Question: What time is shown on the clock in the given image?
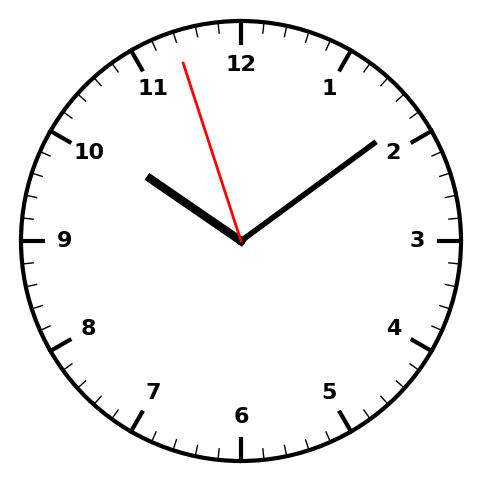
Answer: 10:08:57